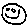
Label: smiley face